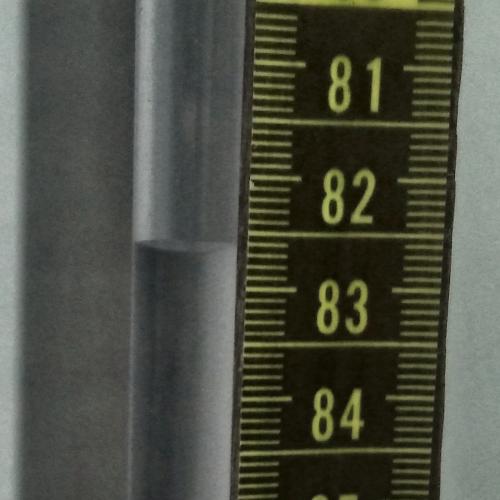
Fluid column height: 82.6 cm